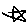
Label: star